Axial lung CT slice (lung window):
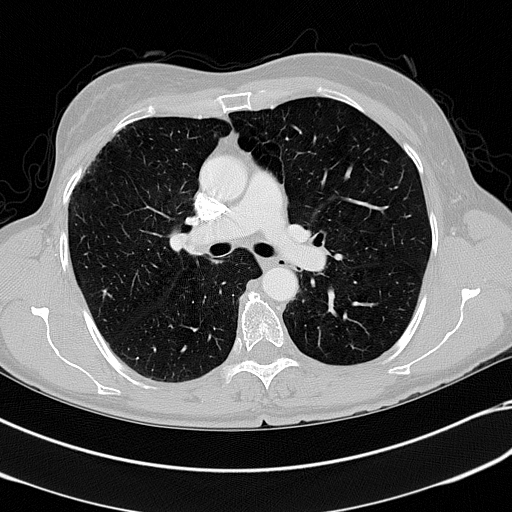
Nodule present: no